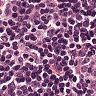
Metastatic tissue present: no